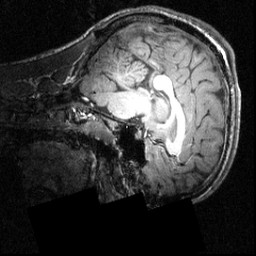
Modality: T1w
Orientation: sagittal
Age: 19
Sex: male
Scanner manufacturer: siemens
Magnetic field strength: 3.951 T
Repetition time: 1.5 s
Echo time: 0.00335 s